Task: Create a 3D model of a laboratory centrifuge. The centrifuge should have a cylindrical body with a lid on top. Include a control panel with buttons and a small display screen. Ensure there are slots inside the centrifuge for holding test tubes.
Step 130:
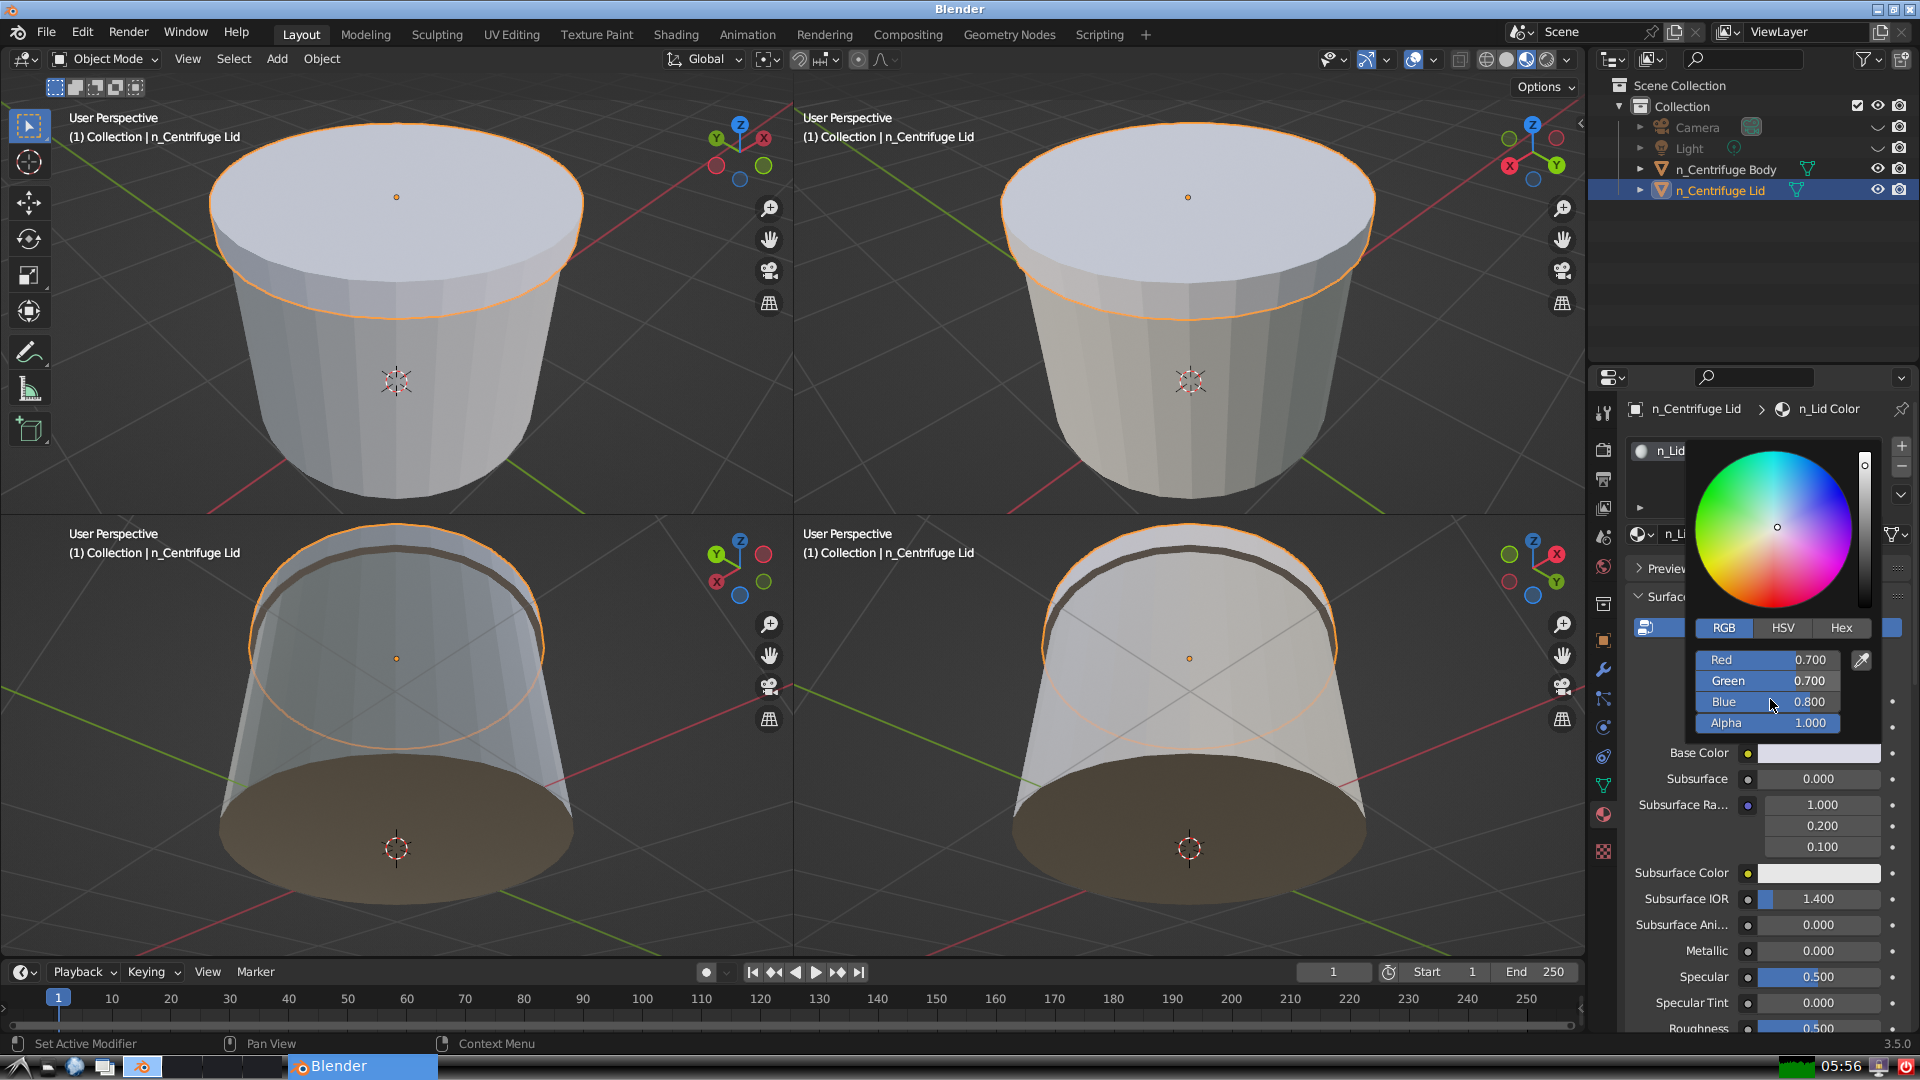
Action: click: no